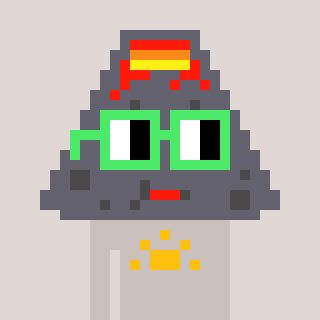
a pixel art character with square light green glasses, a volcano-shaped head and a foggrey-colored body on a warm background